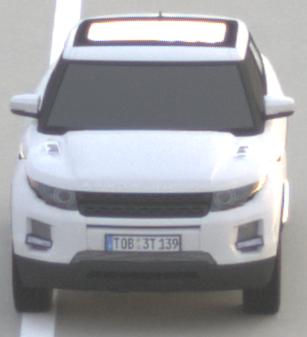
Make: Land Rover
Model: Range Rover Evoque 2.0 Si4
Detailed model: Range Rover Evoque (I)
Model produced from: 2011/08
Model produced until: 2013/11
Doors: 5
Color: white
Road condition: dry road
Daytime: sunrise or sunset
Contrast: low contrast